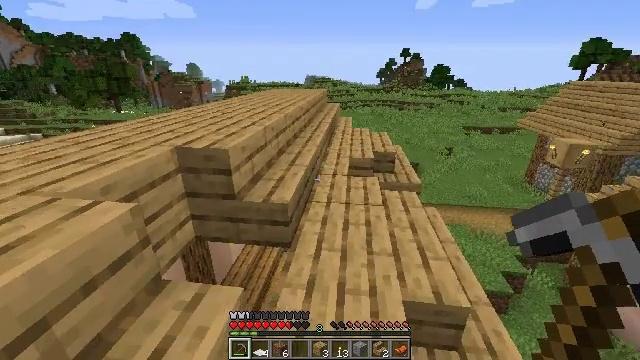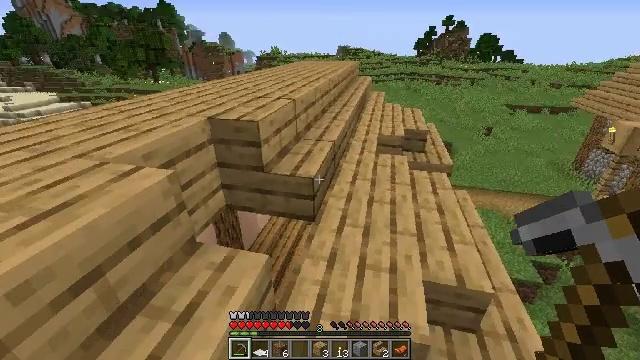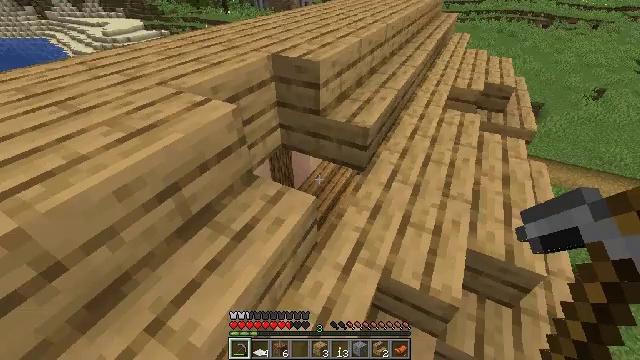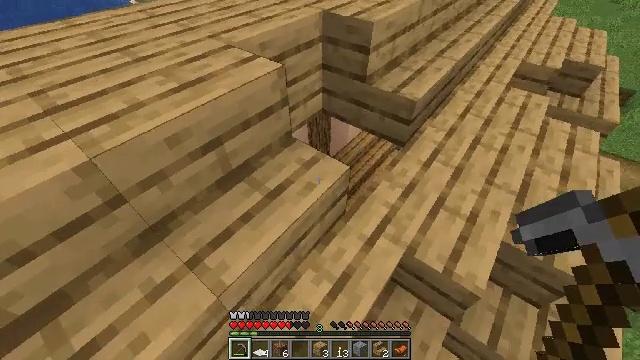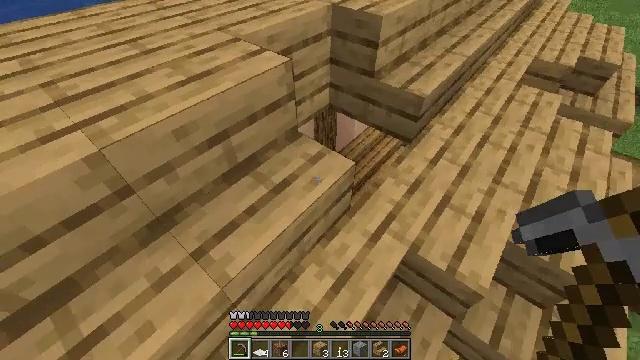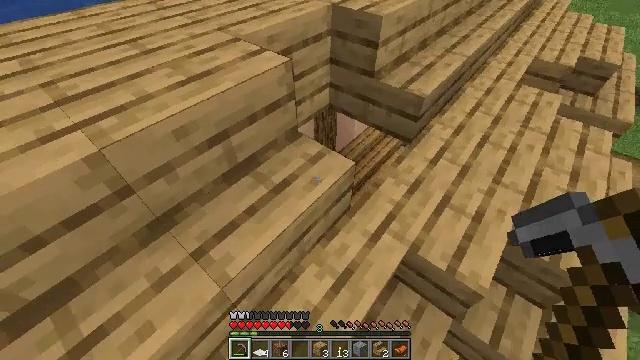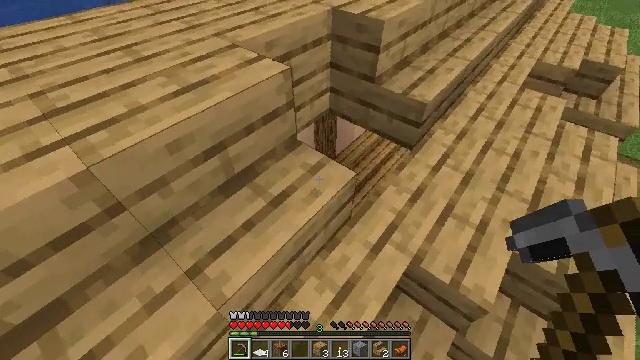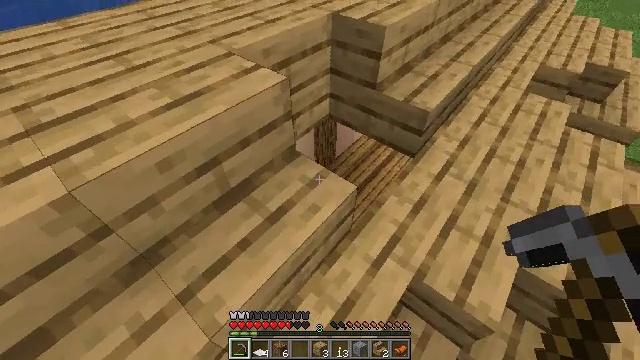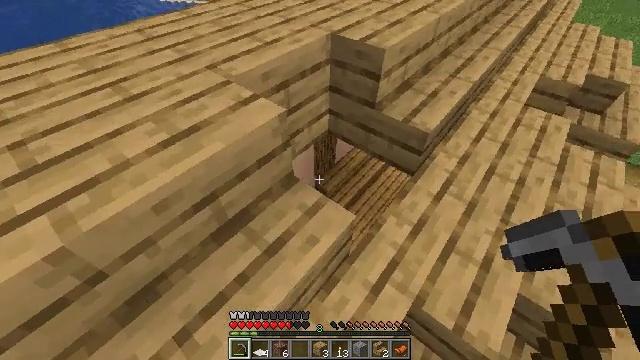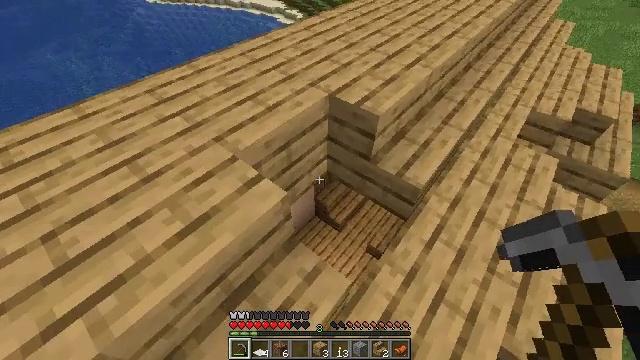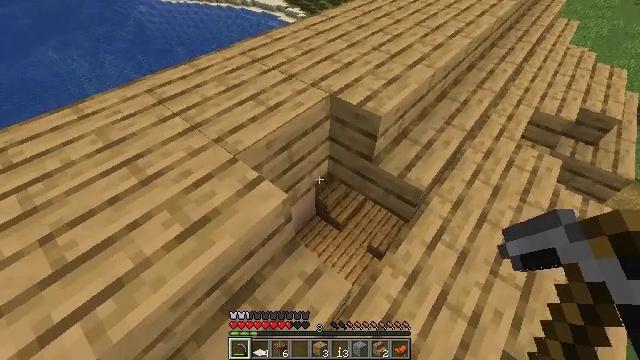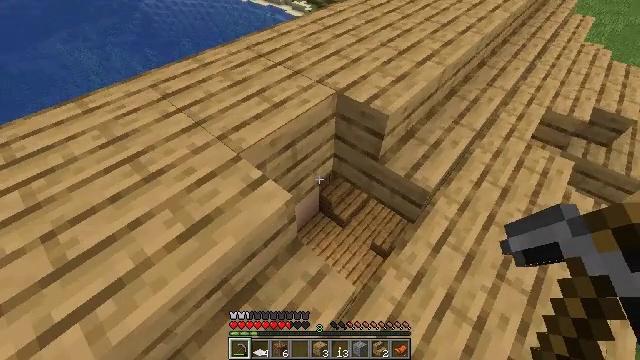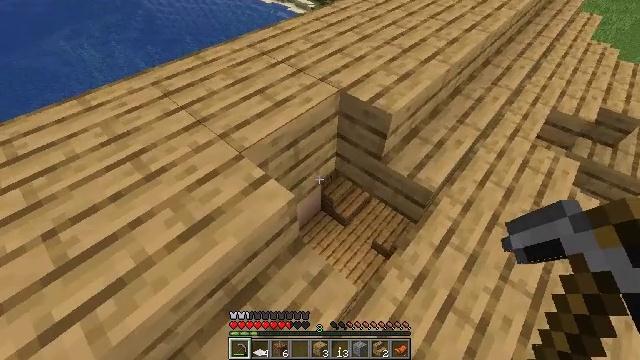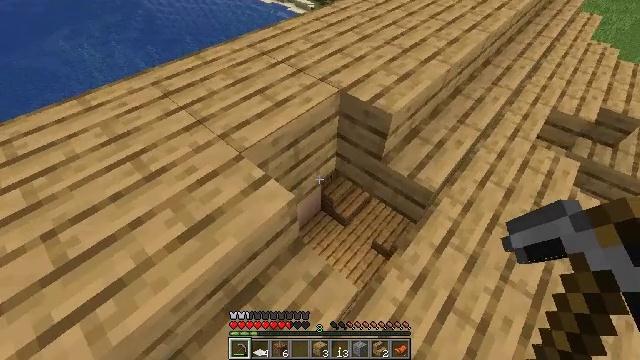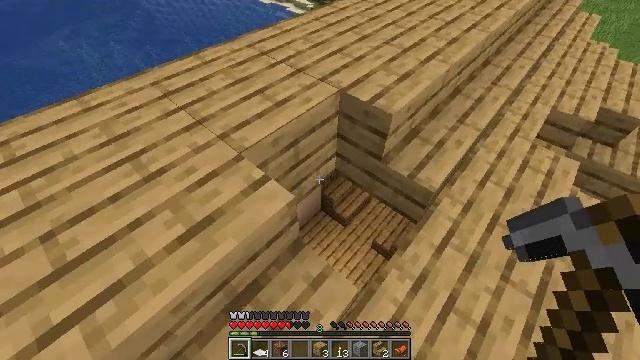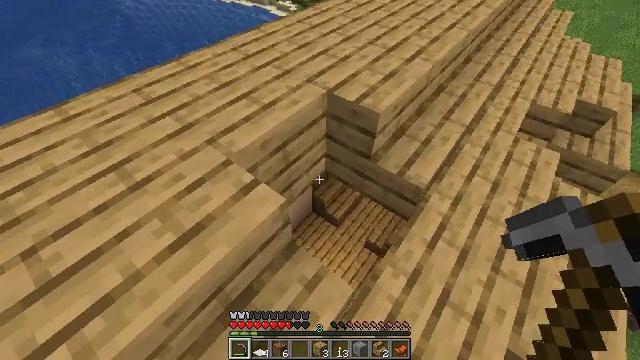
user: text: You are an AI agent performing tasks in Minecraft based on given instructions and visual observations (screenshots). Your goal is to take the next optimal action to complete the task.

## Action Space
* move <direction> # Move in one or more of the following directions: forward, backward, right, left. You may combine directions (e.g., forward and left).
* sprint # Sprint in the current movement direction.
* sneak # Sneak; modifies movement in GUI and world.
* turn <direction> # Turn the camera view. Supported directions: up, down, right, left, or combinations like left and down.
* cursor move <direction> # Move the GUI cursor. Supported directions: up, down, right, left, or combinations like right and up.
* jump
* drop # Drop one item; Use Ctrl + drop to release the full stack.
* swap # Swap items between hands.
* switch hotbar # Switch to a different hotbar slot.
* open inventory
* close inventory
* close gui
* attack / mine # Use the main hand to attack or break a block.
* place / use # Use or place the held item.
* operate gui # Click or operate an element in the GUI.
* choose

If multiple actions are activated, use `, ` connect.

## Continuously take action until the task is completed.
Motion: motion action
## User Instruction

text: Chop down the oak log.
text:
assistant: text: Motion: turn left and down
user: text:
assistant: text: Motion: turn left and down
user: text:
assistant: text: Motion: turn left and down
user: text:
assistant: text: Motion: turn left and down
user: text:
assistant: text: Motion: no_op
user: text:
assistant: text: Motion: move forward
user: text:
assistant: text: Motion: move forward
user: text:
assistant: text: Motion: move forward
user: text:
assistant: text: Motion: no_op
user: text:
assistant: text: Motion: no_op
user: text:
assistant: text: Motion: turn left and down
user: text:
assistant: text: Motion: no_op
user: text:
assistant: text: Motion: no_op
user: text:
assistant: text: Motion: no_op
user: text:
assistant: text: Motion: turn right
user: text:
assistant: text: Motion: turn right
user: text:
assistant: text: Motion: turn right and down
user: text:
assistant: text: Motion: turn right
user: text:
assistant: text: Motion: turn right and up
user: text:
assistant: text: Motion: turn right and up
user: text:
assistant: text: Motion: turn right and up
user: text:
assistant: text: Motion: turn right
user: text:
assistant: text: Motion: move forward
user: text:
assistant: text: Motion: move forward, turn right
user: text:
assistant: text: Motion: move forward, turn down
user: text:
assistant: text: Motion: move forward, turn down
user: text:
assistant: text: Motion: move forward
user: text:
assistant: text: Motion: move forward, turn left and down
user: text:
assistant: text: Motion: move forward, turn left and down
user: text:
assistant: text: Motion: move forward